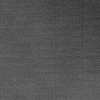
Atmospheric dust classification: dusty